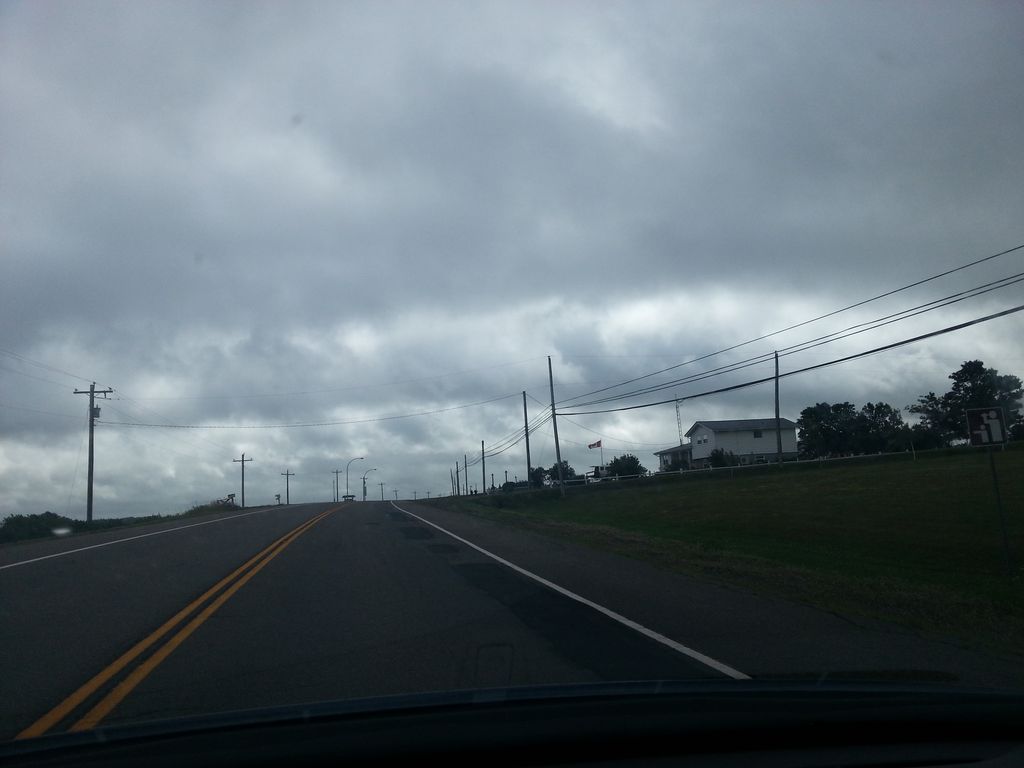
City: charlottetown